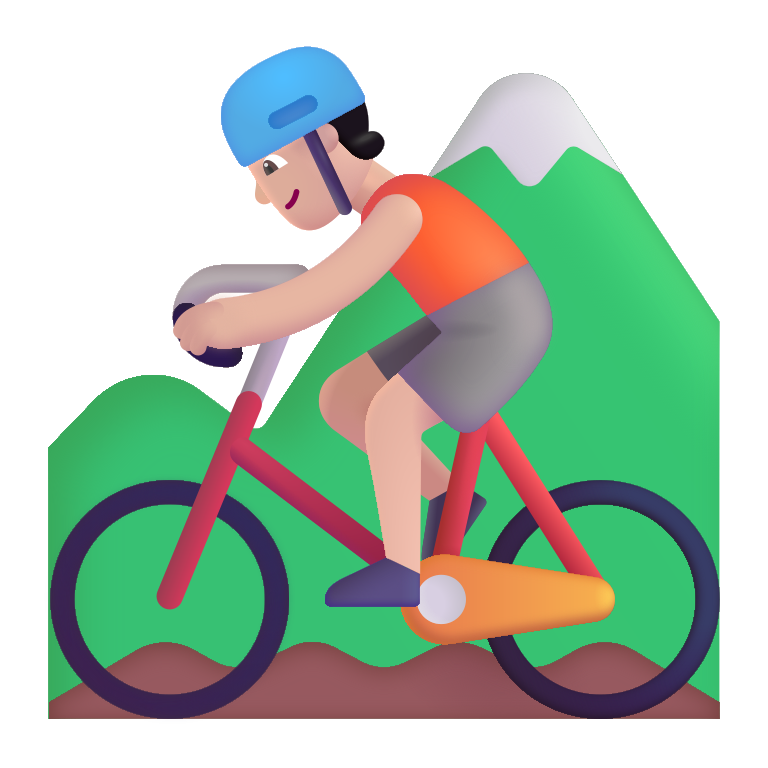
person mountain biking color light